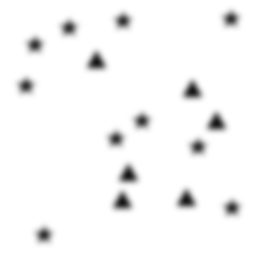
Squares: 0
Triangles: 6
Stars: 10
Total shapes: 16